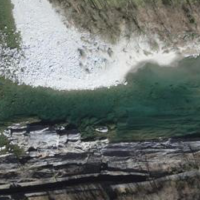
EUNIS habitat code: 15
Species observed at this site:
Lamium galeobdolon
Galeopsis tetrahit
Impatiens parviflora
Phytolacca americana